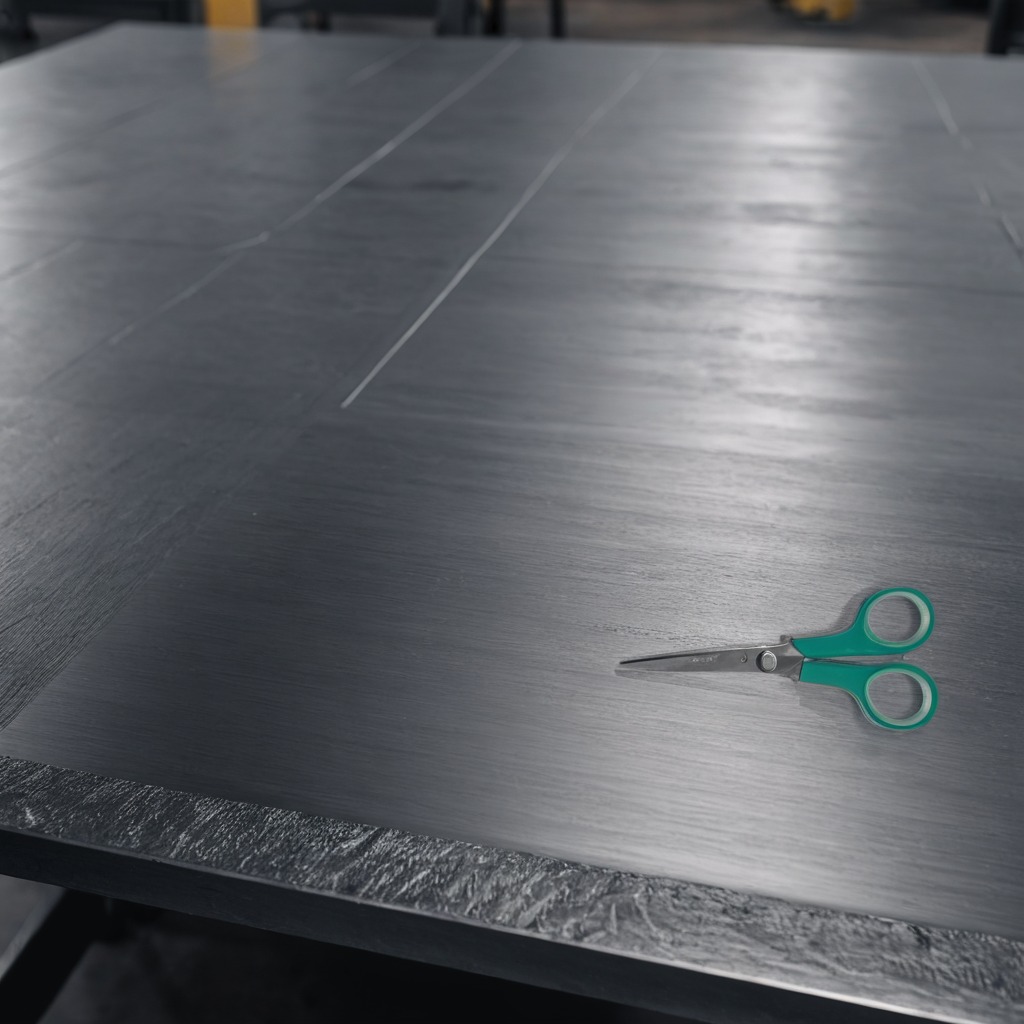
A scissor lies on the cold steel table in a mining workshop.